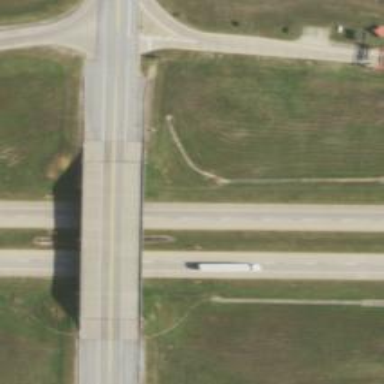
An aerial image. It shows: Toll gantry on the road.